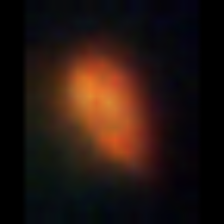
Taxon: Prorocentrum
Group: Dinoflagellates